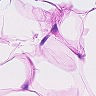
Metastatic tissue present: no